Question: I'm writing a little tutorial screen in a Activity that has a ViewPager which in turn has several pages, one of which can be a video that runs in an infinite loop and images on the other pages.
The problem is that when I scroll the page with the video playing (or paused) the videoview sticks out of the container. I tried setting clip children and padding properties on the container and the ViewPager but to no avail.
Can you point me a little close to what could be causing this behavior?
The setting of the video is done within the PageAdapter as follows:
'''
![enter image description here][1]TutorialPage tutorialPageItem = tutorialPagesList.get(position);
// Set tutorialImageDrawable as a compound drawable of the TextView
Drawable tutorialImageDrawable = tutorialPageItem.getTutorialImageDrawable();
if (tutorialImageDrawable != null) {
RelativeLayout.LayoutParams params = (RelativeLayout.LayoutParams)imageView.getLayoutParams();
params.width = LayoutParams.WRAP_CONTENT;
params.height = LayoutParams.WRAP_CONTENT;
imageView.setImageDrawable(tutorialImageDrawable);
videoView.setVisibility(View.INVISIBLE);
} else {
try {
//set the uri of the video to be played
videoView.setVideoURI(Uri.parse("android.resource://" + context.getPackageName() + "/" + R.raw.up_test_640x640_lite_2));
} catch (Exception e) {
Log.e("Error", e.getMessage());
e.printStackTrace();
}
videoView.requestFocus();
videoView.setZOrderMediaOverlay(true);
//we also set an setOnPreparedListener in order to know when the video file is ready for playback
videoView.setOnPreparedListener(new OnPreparedListener() {
private int videoPosition;
public void onPrepared(MediaPlayer mediaPlayer) {
// close the progress bar and play the video
//if we have a position on savedInstanceState, the video playback should start from here
videoView.seekTo(videoPosition);
if (videoPosition == 0) {
videoView.start();
} else {
//if we come from a resumed activity, video playback will be paused
videoView.pause();
}
}
});
videoView.setOnCompletionListener(new OnCompletionListener() {
@Override
public void onCompletion(MediaPlayer mp) {
// TODO Auto-generated method stub
videoView.seekTo(0);
videoView.start();
}
});
ViewTreeObserver treeObserver = imageView.getViewTreeObserver();
treeObserver.addOnPreDrawListener(new OnPreDrawListener() {
@Override
public boolean onPreDraw() {
// TODO Auto-generated method stub
imageView.getViewTreeObserver().removeOnPreDrawListener(this);
int width = imageView.getWidth();
RelativeLayout.LayoutParams params = (RelativeLayout.LayoutParams)imageView.getLayoutParams();
params.height = width;
imageView.setLayoutParams(params);
return false;
}
});
imageView.setVisibility(View.INVISIBLE);
}
'''

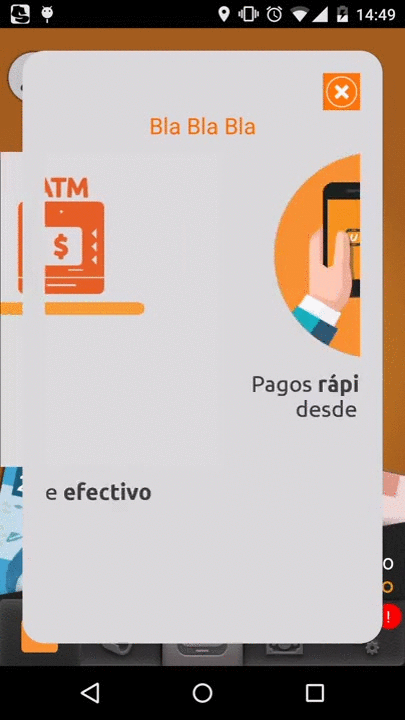
Answer: 'VideoView' uses 'SurfaceView' internally to display your video.
According to the <URL>:
> The surface is Z ordered so that it is behind the window holding its SurfaceView; the SurfaceView punches a hole in its window to allow its surface to be displayed. The view hierarchy will take care of correctly compositing with the Surface any siblings of the SurfaceView that would normally appear on top of it.
You can use 'TextureView' to overcome this issue.
Check this <URL>